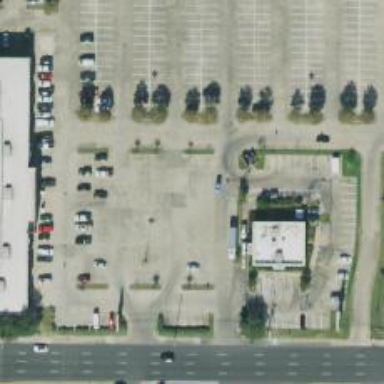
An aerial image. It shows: Parking space.